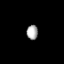
Tissue: lung
Cell type: Endothelial cells
Senescence score: 0.7145
Nuclear area (px): 160
Mean DAPI intensity: 171.525